Question: This might be a little off-topic so I'm fully prepared to hit the button at any time.
I've been asked to explain to the customer's team the difference between MVVM and MVC. Apparently, they prefer pictures because my 60 minutes of talking and exemplifying with source code gave nothing but grunts and sighs but the image below made them smile and reward me with a wave of noise of satisfied "".
Now, the same customer's requested that I explain how one could merge (not saying it's a good idea) the two patterns together. Personally, I haven't done that before and I'd be restrictive to recommend it. However, such an image would be a great aid to get the said "". After googling, binging and what not, I came up empty. Lazy... hrmp... efficient as I am, I wonder if someone has a corresponding picture laying around.
So, I'm looking for an extension of the visual description: from MVC-MVVM to MVC-MVVM-MVVMC (or whatever the acronym for the last one might be).

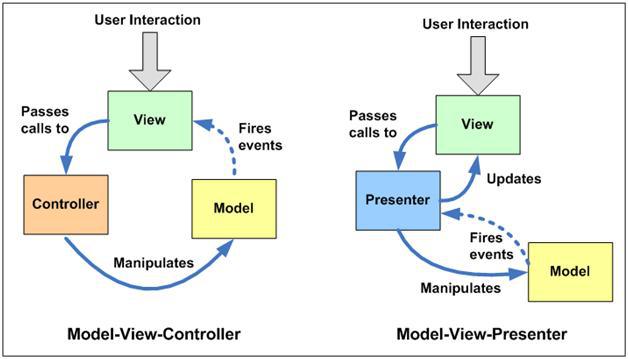
Answer: On <URL> you find a nice picture that explains the 3 patterns in one single graphic. But please ask Darcy Lussier before you use this picture.
If your clients prefere to read the MSDN Magazine there was an article on the evolution of those patterns towards the use in a WPF application: <URL>